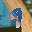
Label: 9